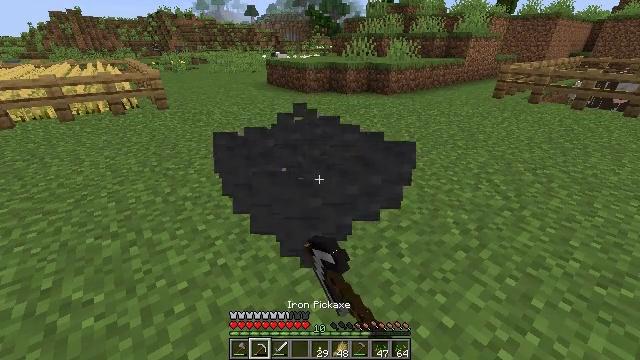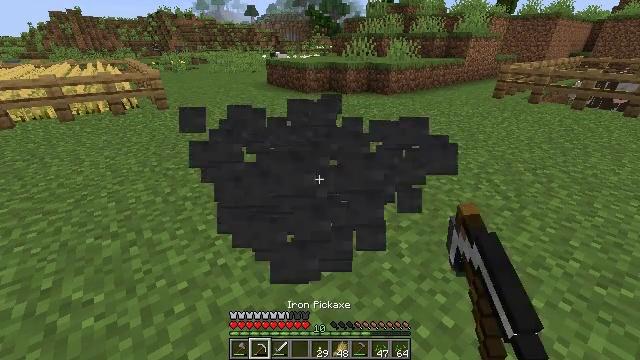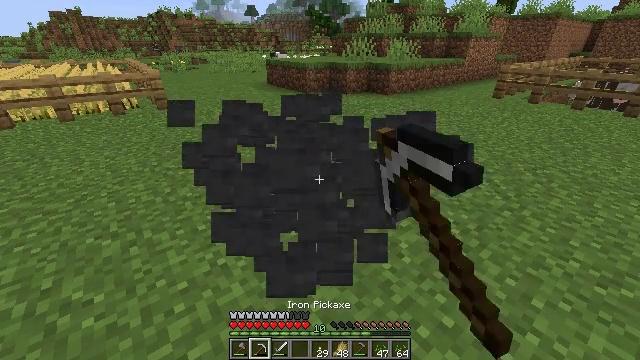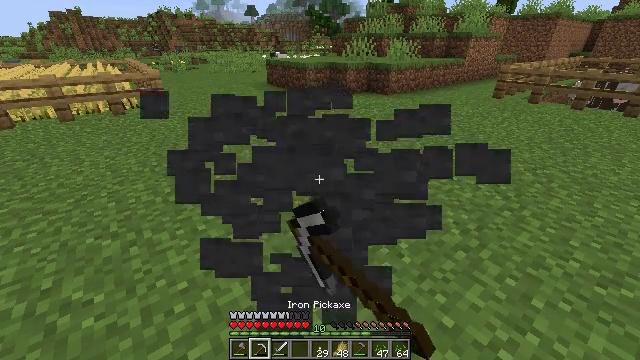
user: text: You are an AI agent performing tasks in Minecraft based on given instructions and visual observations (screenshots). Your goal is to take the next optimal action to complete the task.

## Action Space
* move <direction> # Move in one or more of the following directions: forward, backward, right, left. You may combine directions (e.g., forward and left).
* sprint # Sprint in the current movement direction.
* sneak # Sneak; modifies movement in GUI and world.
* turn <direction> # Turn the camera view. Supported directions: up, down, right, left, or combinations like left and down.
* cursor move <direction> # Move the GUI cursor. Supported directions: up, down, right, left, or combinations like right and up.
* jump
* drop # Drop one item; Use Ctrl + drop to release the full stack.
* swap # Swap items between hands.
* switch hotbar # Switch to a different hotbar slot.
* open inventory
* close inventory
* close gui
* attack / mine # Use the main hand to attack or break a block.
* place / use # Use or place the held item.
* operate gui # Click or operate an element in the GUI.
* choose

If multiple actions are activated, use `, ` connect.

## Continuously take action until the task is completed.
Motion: motion action
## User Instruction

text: Collect the hopper by mining it.
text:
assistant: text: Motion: attack / mine
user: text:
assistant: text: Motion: attack / mine
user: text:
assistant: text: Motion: attack / mine
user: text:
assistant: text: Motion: attack / mine